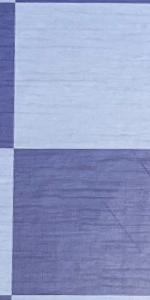
Label: Empty